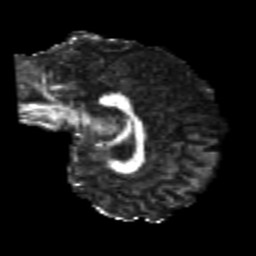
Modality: FA
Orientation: sagittal
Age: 24
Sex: female
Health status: healthy
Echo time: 0.074 s